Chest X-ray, PA view. Patient: 34 years old, sex M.
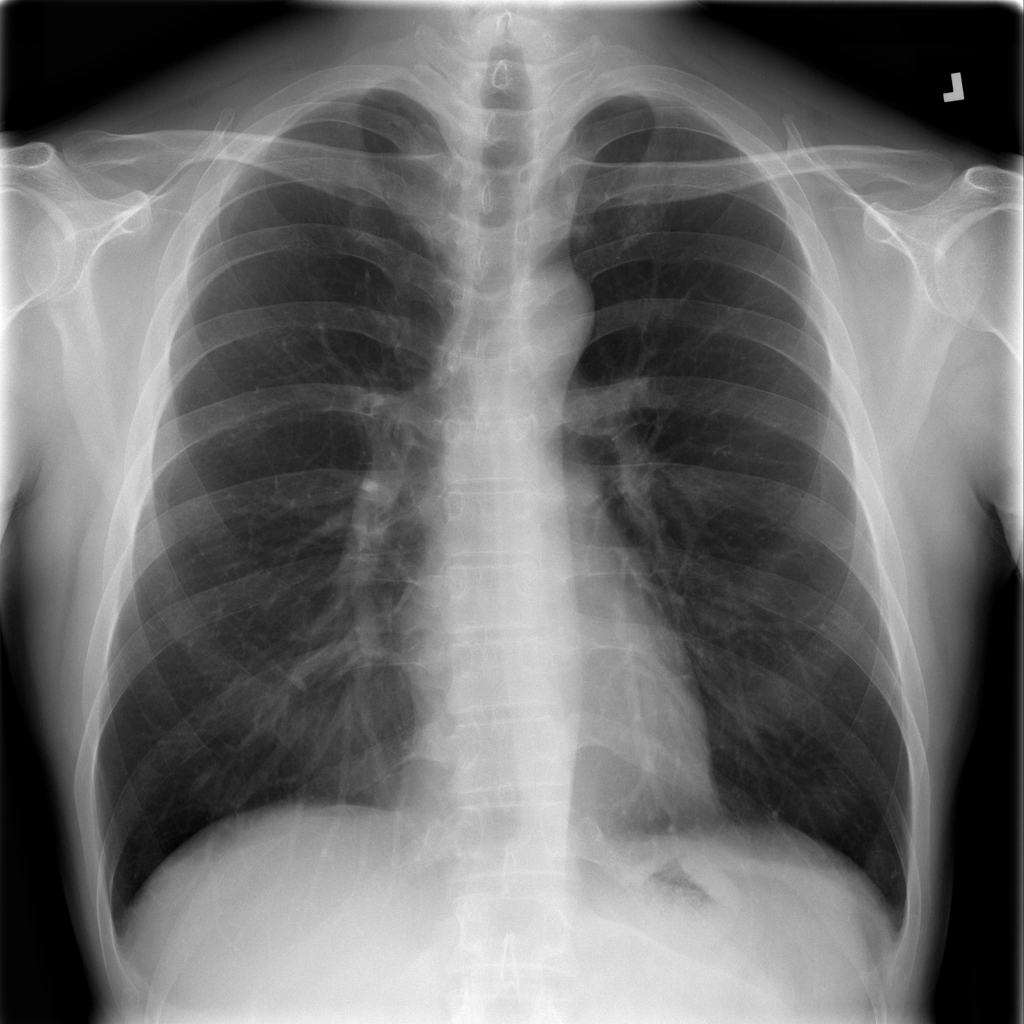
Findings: No Finding